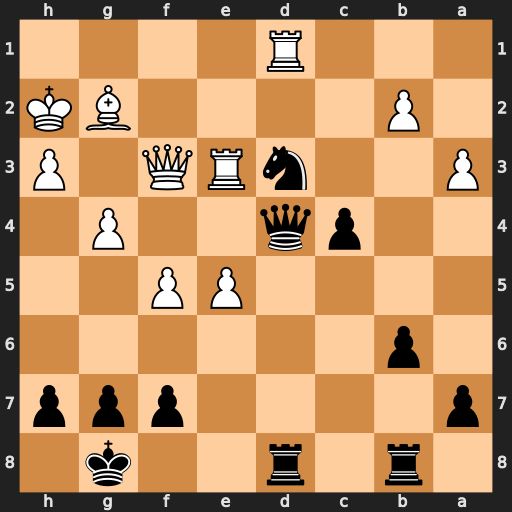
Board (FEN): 1r1r2k1/p4ppp/1p6/4PP2/2pq2P1/P2nRQ1P/1P4BK/3R4
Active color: b
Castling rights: -
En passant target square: -
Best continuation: Nxe5 Rxd4 Nxf3+ Bxf3 Rxd4